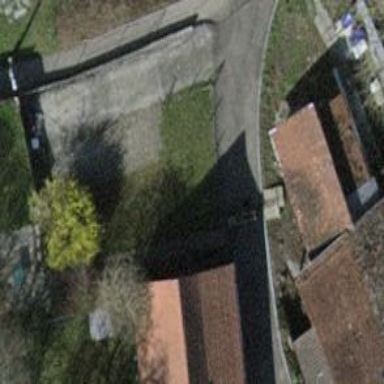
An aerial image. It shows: Service road with sett surface.